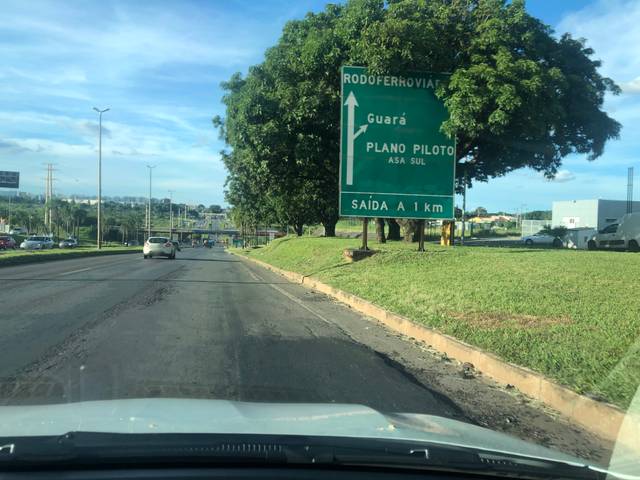
Region: Brazil
Coordinates: -15.85, -47.955